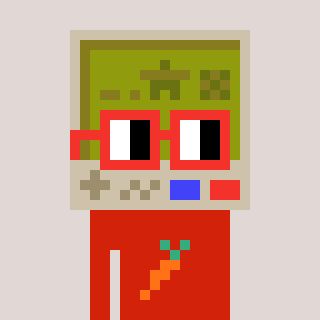
a pixel art character with square red glasses, a gameboy-shaped head and a red-colored body on a warm background